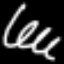
Label: squiggle